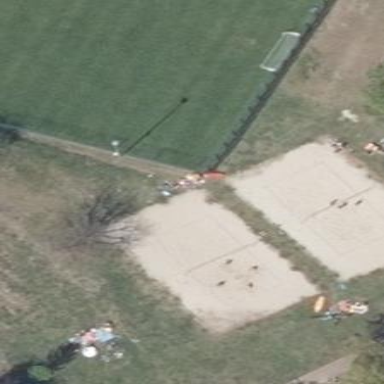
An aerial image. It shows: Sandy pitch for beach volleyball.